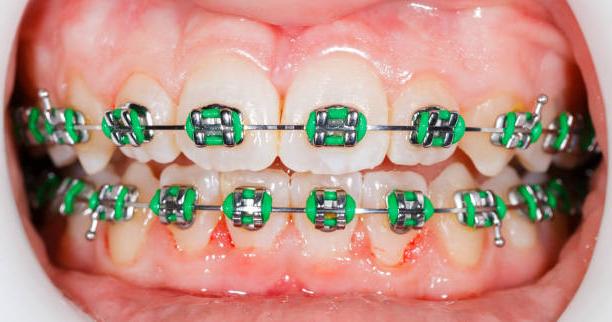
Condition: Gingivitis